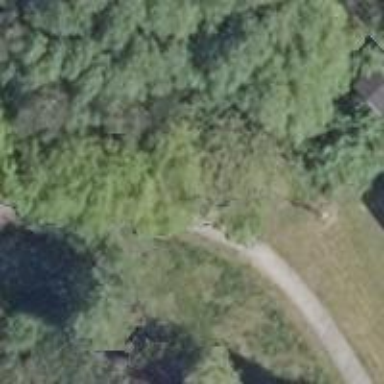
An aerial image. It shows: Path.